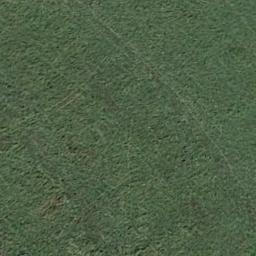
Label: meadow